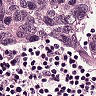
Metastatic tissue present: yes